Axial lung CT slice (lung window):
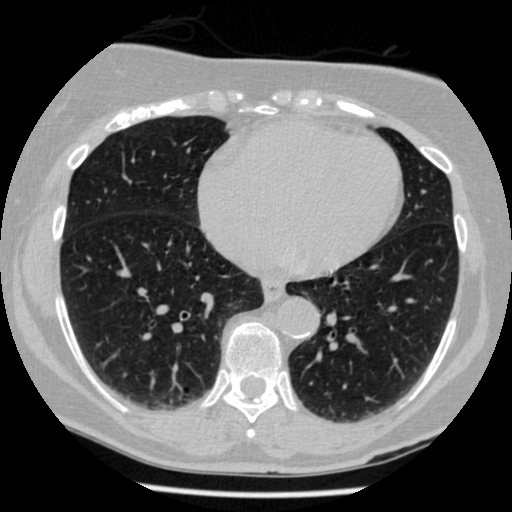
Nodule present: no